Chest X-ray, PA view. Patient: 67 years old, sex F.
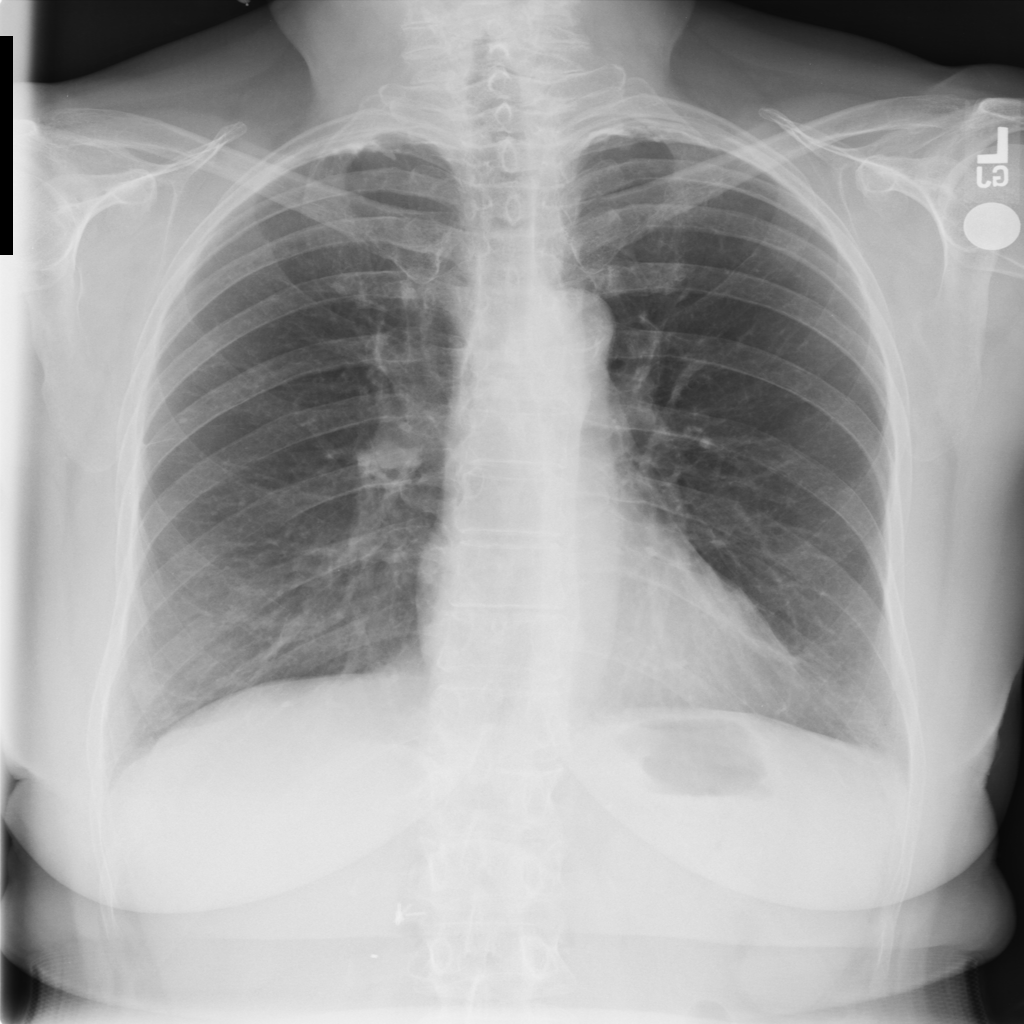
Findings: Pleural_Thickening